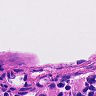
Metastatic tissue present: no